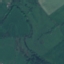
Land use / land cover class: Pasture